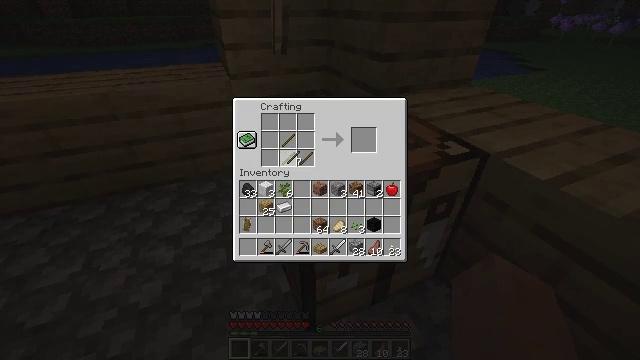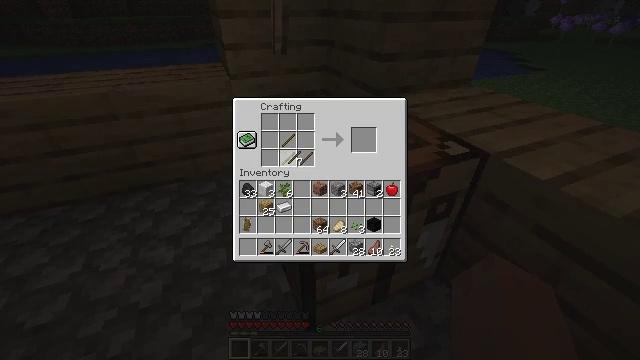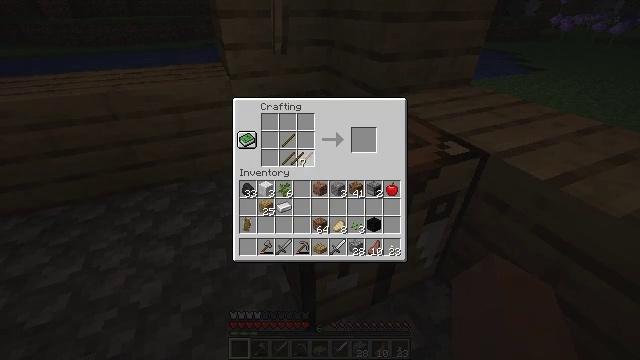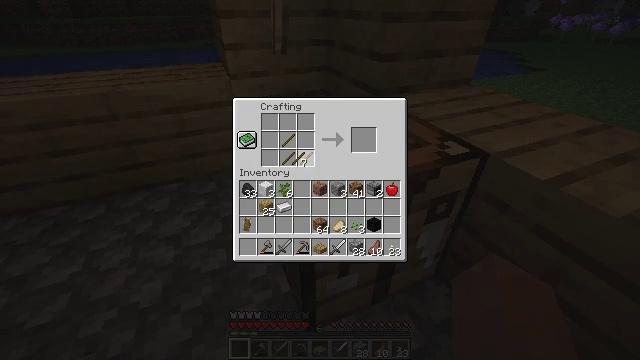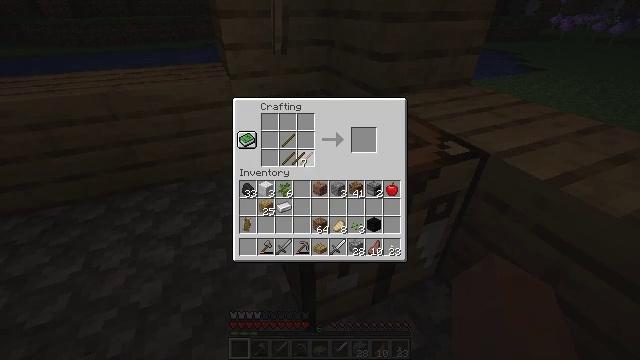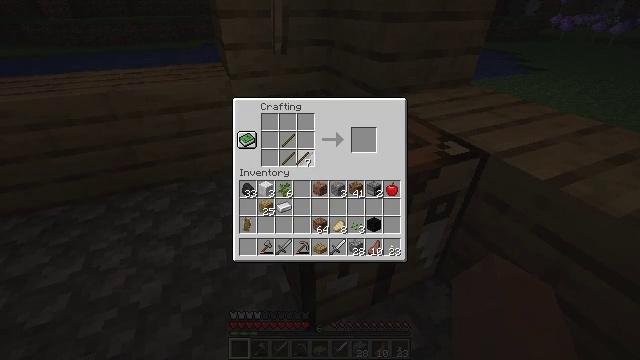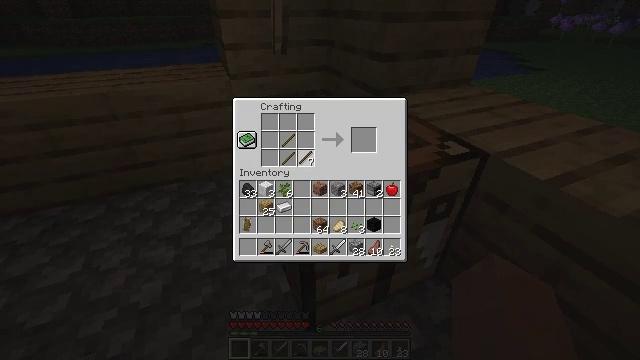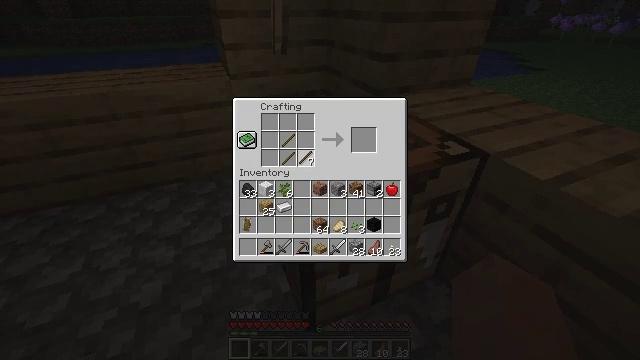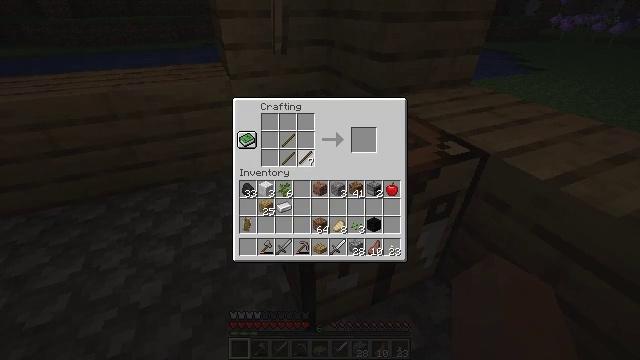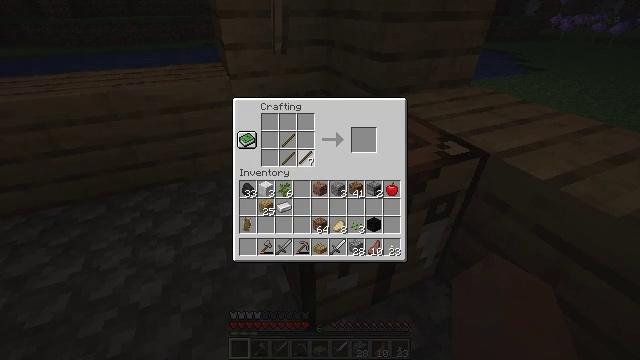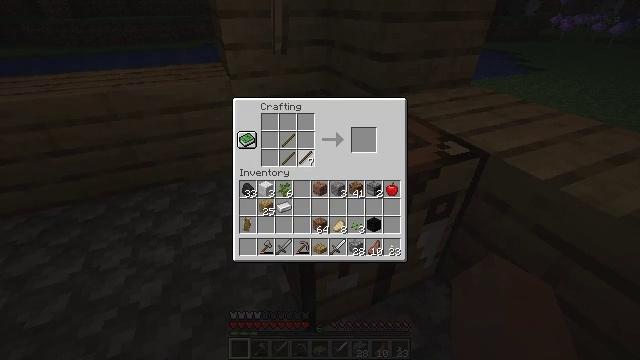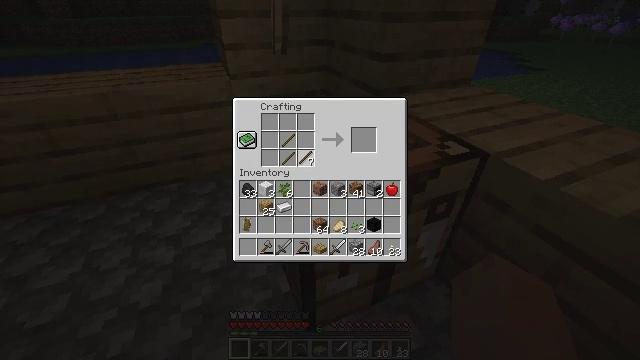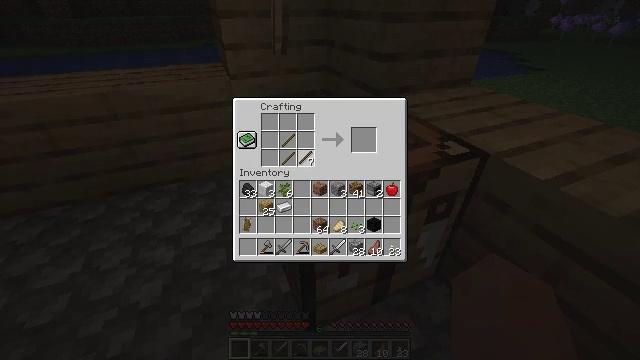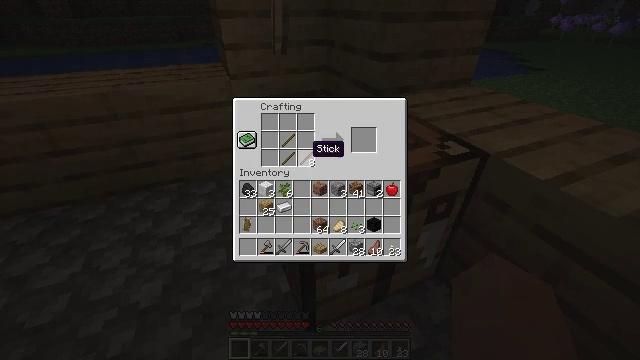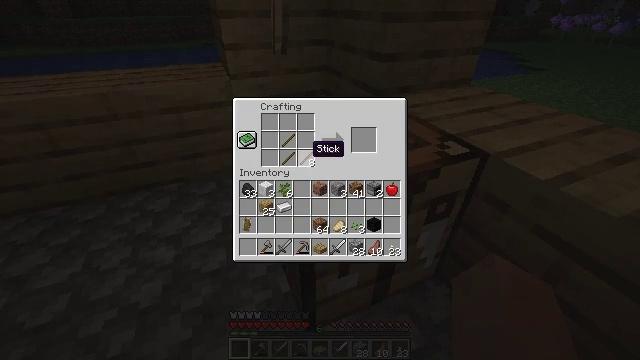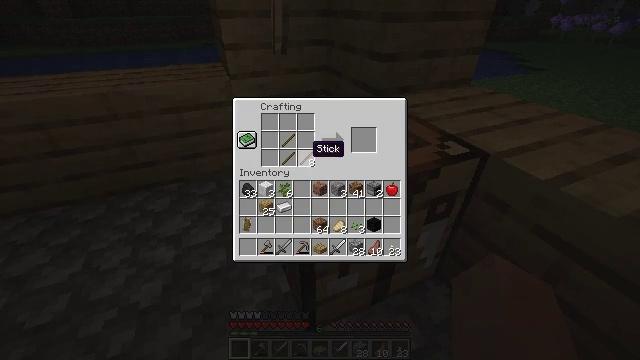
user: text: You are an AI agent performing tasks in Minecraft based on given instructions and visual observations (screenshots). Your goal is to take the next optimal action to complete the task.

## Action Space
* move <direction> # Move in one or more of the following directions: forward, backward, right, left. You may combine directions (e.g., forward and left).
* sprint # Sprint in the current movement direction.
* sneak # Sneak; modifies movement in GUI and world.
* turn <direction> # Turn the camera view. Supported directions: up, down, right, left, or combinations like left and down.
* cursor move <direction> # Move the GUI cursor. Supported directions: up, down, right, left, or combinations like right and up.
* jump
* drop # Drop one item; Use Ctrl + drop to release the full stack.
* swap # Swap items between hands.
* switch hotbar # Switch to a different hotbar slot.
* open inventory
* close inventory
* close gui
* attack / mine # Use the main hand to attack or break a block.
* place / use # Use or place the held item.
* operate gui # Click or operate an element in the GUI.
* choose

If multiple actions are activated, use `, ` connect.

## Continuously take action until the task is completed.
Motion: motion action
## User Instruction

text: Create an iron shovel on the crafting table.
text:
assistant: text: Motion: no_op
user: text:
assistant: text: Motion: no_op
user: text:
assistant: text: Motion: no_op
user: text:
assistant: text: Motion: no_op
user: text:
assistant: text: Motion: no_op
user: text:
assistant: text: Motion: no_op
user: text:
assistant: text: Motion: operate gui
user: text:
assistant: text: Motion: operate gui
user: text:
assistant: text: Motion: operate gui
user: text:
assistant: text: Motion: operate gui
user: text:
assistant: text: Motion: operate gui
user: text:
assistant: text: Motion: operate gui
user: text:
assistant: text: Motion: no_op
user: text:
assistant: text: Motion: no_op
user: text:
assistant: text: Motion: no_op
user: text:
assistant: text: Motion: no_op
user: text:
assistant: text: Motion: no_op
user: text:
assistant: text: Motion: no_op
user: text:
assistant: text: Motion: no_op
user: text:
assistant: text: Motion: operate gui
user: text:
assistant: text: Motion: no_op
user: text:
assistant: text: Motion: no_op
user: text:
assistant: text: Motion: cursor move down
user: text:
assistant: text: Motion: cursor move down
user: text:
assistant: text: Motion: cursor move down
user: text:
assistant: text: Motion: no_op
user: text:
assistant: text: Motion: no_op
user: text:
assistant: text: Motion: no_op
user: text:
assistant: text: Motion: no_op
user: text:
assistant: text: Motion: operate gui